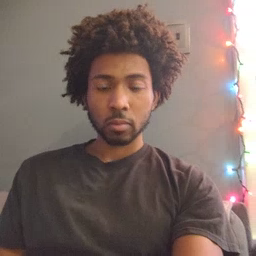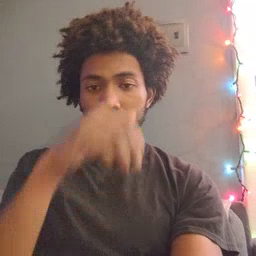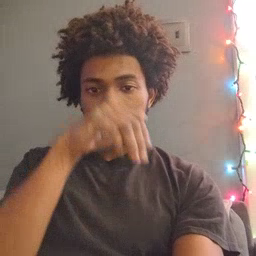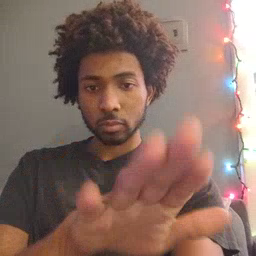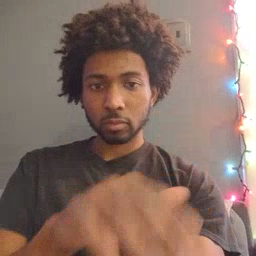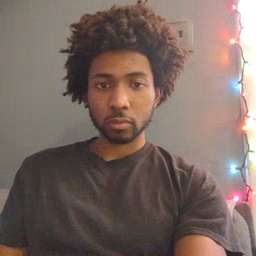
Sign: elephant